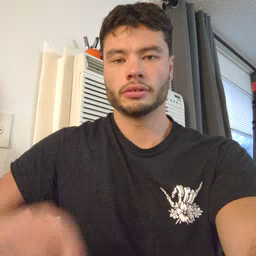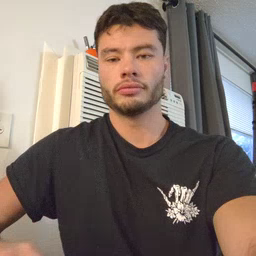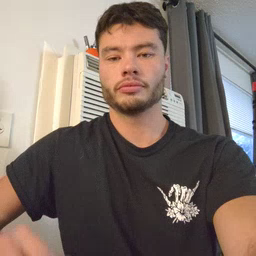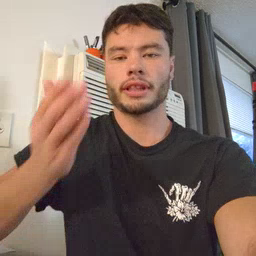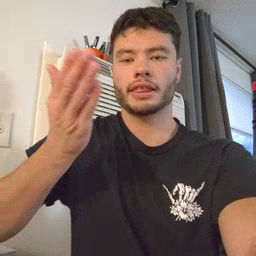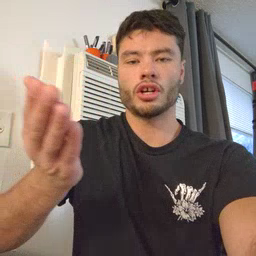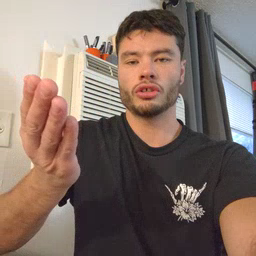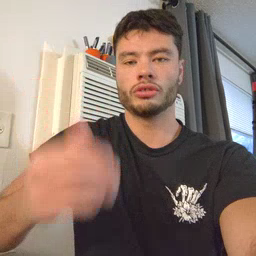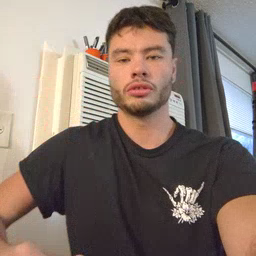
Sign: there